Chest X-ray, AP view. Patient: 13 years old, sex M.
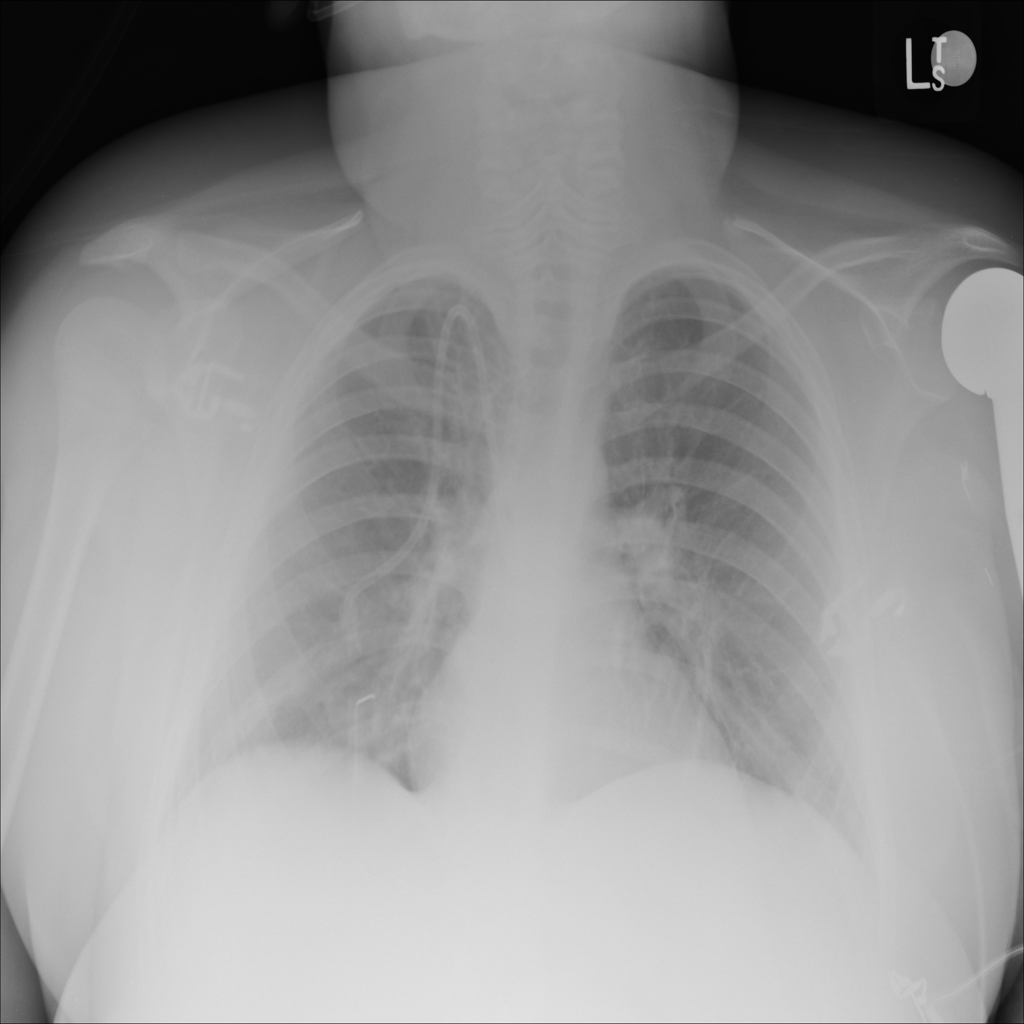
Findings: No Finding